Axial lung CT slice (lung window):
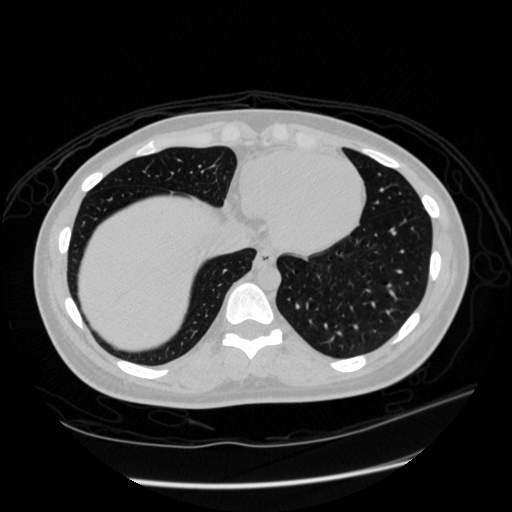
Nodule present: no